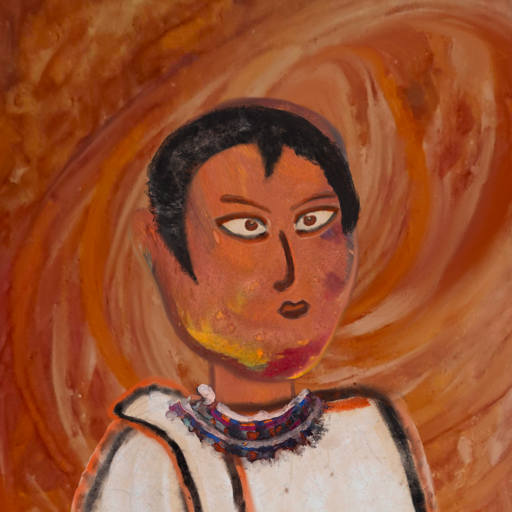
Background: Pious_Lady, Head And Neck Side: Mother_And_Son_Son, Face Side: Roy_Bahadur, Bust: Roy_Bahadur, Hair Side: Roy_Bahadur, Head Accessory: Blank, Second Necklace: Blank, Necklace: Hypocrite_1, Baby: Blank